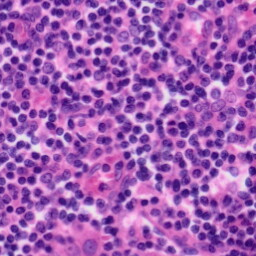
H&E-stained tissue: Tonsil